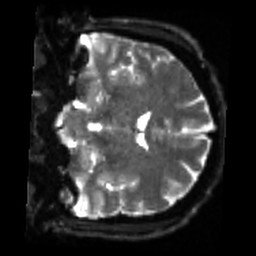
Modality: sbref
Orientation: coronal
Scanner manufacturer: siemens
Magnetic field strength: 3 T
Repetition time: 4 s
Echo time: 0.0594 s